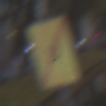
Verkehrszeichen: EndeUmleitung
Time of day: SunriseSunset
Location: Outdoor (Urban)
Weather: PartlyCloudy
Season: NotSpecified
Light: Natural